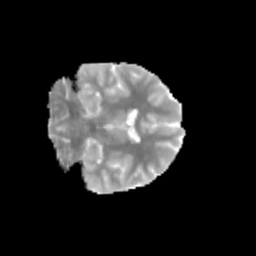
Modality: MD
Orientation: coronal
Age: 10
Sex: female
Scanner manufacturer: siemens
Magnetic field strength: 3 T
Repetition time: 3.8 s
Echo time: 0.07 s